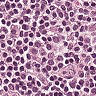
Metastatic tissue present: no